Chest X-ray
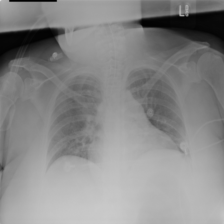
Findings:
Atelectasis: negative
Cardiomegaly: negative
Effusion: negative
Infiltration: negative
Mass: negative
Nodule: negative
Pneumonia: negative
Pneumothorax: negative
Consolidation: negative
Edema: negative
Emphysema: negative
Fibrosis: negative
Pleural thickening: negative
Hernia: negative